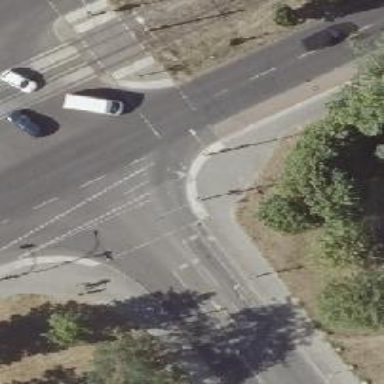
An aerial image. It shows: Asphalt cycleway with crossing controlled by traffic signals.